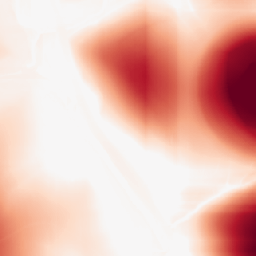
Category: morphological
Decomposition family: rolling_ball
Decomposition parameters: radius: 100
Upsampling method: area
Upsampling parameters: scale: 8
Upsampling scale: 8